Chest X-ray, PA view. Patient: 63 years old, sex M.
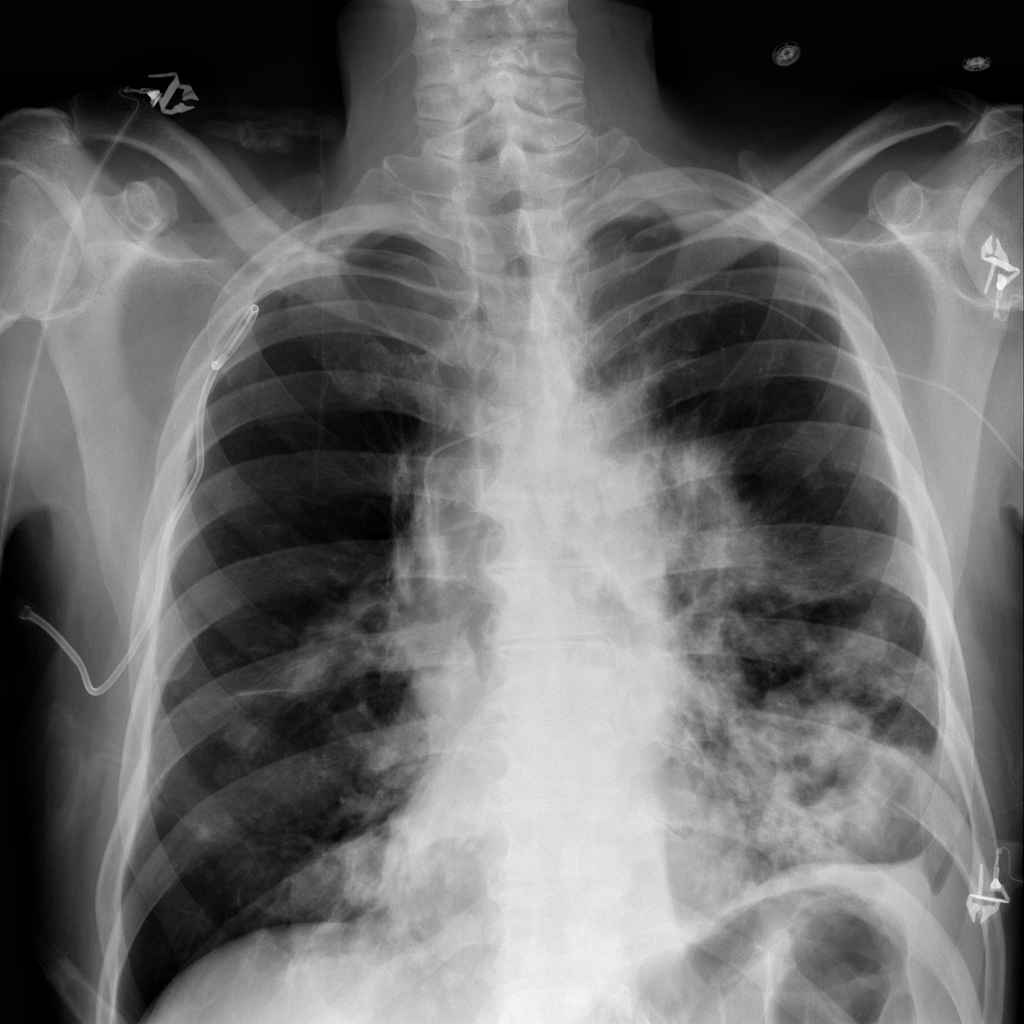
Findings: No Finding